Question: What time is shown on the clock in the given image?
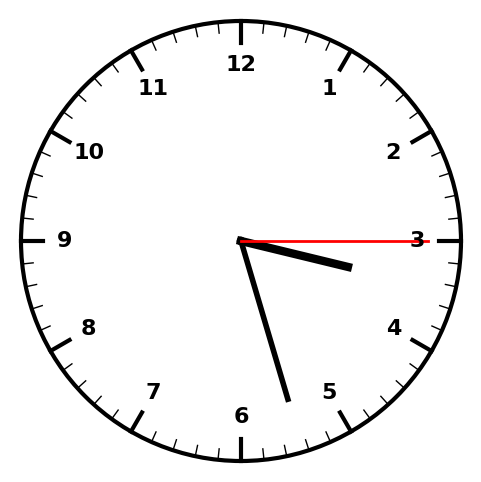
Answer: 03:27:15